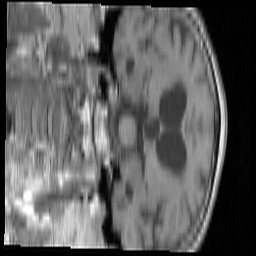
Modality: T1w
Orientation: coronal
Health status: ill
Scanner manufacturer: siemens
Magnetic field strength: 3 T
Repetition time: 0.4 s
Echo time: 0.00272 s